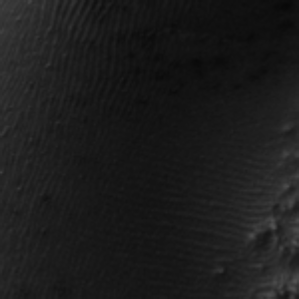
Label: frost